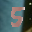
Label: 5